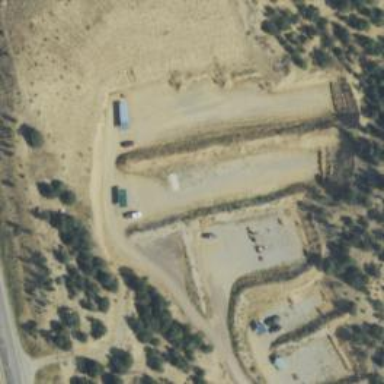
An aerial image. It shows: Shooting range on leisure land pitch.